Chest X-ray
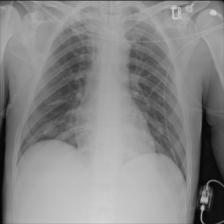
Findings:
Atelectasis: negative
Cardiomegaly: negative
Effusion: negative
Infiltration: negative
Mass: negative
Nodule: positive
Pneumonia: negative
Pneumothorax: negative
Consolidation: negative
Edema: negative
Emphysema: negative
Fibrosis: negative
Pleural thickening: negative
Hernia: negative